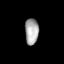
Tissue: lung
Cell type: Myeloid cells
Senescence score: 0.5693
Nuclear area (px): 346
Mean DAPI intensity: 170.306